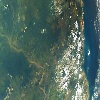
Label: land